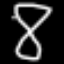
Label: hourglass